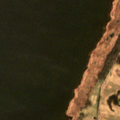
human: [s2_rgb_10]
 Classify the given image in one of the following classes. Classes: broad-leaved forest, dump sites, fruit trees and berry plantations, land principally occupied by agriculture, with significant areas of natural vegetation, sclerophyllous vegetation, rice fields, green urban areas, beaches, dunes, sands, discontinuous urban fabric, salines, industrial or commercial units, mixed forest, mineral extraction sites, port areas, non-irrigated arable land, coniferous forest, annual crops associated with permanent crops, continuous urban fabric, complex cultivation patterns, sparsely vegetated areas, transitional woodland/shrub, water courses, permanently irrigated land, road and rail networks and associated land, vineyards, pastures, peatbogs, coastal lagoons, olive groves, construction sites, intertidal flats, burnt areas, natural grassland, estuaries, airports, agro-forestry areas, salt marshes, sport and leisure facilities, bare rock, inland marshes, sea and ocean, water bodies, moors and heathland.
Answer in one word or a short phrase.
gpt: complex cultivation patterns, broad-leaved forest, inland marshes, coastal lagoons